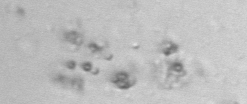
Label: Phaeocystis_debris